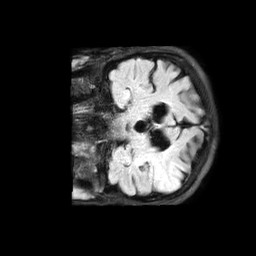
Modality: FLAIR
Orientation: coronal
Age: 58
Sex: male
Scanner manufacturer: philips
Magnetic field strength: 1.5 T
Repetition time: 6 s
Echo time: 0.1021 s